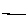
Label: line